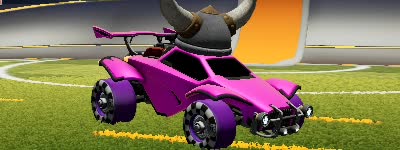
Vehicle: octane